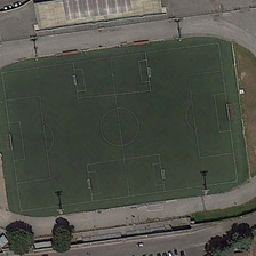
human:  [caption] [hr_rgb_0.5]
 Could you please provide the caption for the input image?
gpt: Rows of cars were parked outside the playground.

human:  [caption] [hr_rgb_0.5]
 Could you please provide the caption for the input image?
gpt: A row of cars parked outside the playground.

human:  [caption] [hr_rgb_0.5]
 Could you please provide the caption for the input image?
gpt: A house was built by the lake.

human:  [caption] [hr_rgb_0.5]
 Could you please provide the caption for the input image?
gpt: car files parked outside the playground.

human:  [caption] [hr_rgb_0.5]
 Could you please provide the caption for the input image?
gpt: A house was built around the lake.